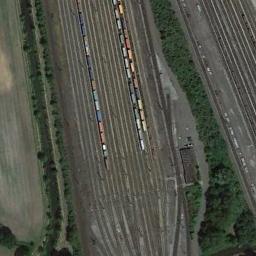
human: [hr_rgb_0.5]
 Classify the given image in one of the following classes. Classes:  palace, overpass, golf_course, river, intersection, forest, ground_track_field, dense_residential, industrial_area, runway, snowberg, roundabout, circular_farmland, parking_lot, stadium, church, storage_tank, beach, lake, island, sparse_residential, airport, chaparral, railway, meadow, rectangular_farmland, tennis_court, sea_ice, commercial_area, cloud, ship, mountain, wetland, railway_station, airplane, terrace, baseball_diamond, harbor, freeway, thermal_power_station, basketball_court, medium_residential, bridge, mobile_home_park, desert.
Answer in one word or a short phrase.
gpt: railway